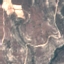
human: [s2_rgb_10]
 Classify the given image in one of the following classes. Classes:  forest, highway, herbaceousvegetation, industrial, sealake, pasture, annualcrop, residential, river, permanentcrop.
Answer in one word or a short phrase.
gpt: HerbaceousVegetation